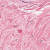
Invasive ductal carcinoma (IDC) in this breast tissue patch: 0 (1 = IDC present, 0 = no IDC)